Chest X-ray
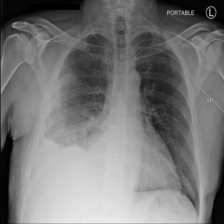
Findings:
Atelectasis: negative
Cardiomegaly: negative
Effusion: negative
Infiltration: negative
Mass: negative
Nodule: negative
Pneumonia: negative
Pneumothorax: negative
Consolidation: negative
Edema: negative
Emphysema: negative
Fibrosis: negative
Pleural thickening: negative
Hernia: negative